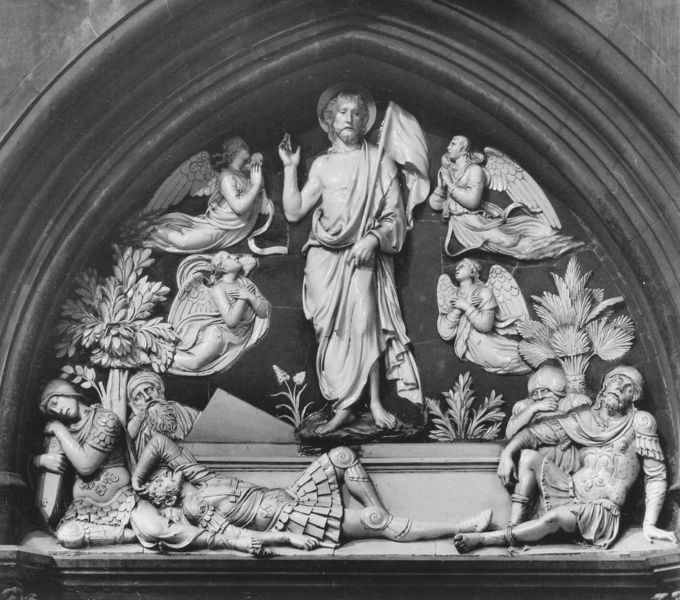
Titel: Tympanon der nördlichen Sakristeitür mit Darstellung der Auferstehung
Künstler: Luca della Robbia
Standort: Florenz, Dom (EU - I - Toskana)
Schlagwörter: flügel, hand, mann, schlaf, weiß, bäume, frauen, menschen, blume, blumen, finger, grau, marmor, männer, schwarz, gras, bart, falten, mensch, stehen, stein, hände, busch, büsche, kirche, figur, gewand, stehend, pflanzen, fliegen, engel, statue, liegen, schlafen, schlafend, bogen, stab, fahne, figuren, soldaten, faltenwurf, liegend, foto, schild, dom, barfuß, schwarzweiß, fliegend, lilie, rüstung, skulpturen, spitzbogen, christus, grab, jesus, leiden, segnen, palmen, gothik, anbetung, erzengel, auferstehung, thympanon, messias, engelschar, engelsflügel, sthen, rüsung, fresko, bildhauer, heipiger, gotik